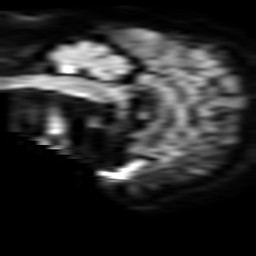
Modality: TRACE
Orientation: sagittal
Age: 55
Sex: male
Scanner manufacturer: philips
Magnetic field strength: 3 T
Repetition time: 3.334 s
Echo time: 0.076 s